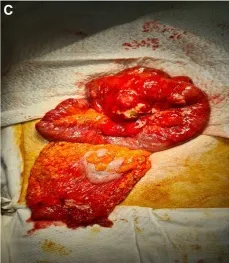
(A-C) Intraoperative appearance. Intestinal inflammatory block, the dissection of which reveals an abscessed jejunal diverticulum.
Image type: medical_photograph (other_medical_photograph)